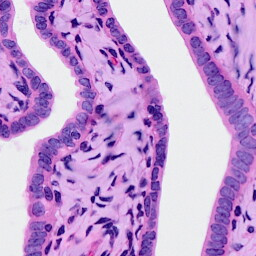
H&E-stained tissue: Ovarian